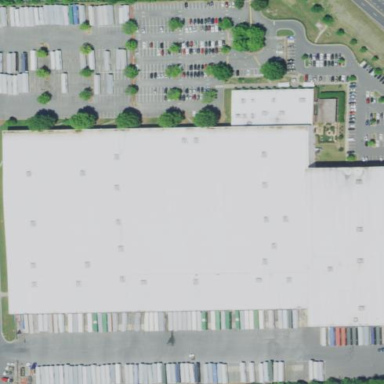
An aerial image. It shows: Warehouse building.